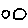
Label: circle